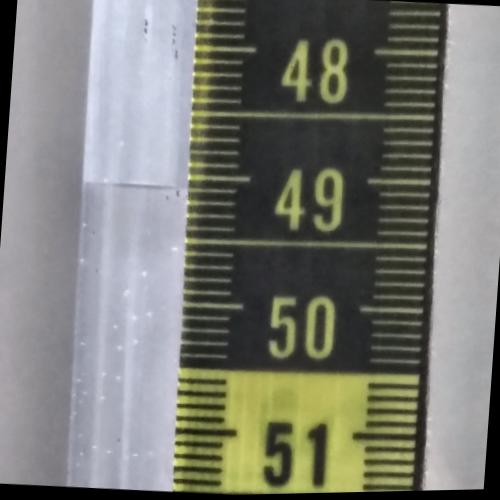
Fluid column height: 49.1 cm